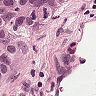
Metastatic tissue present: yes